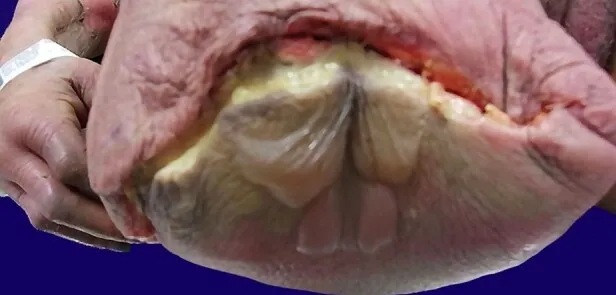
Gross image of left surgical stump from below-knee amputation showing bullae characteristic of Type II NF and dusky discoloration.
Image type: medical_photograph (other_medical_photograph)